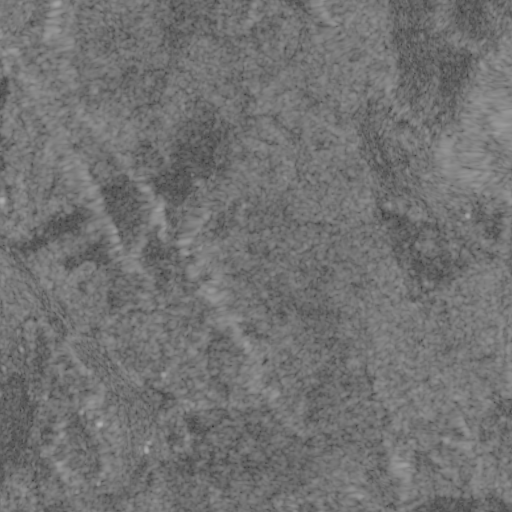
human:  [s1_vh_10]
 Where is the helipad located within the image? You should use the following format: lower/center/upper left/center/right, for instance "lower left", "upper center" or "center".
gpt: The helipad is located in the lower center of the image.
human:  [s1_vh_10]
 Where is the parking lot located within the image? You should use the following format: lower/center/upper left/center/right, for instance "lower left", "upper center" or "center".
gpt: The parking lot is located in the upper left of the image.
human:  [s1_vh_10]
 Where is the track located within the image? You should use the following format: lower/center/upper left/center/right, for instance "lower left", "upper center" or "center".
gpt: There is no track in the image.

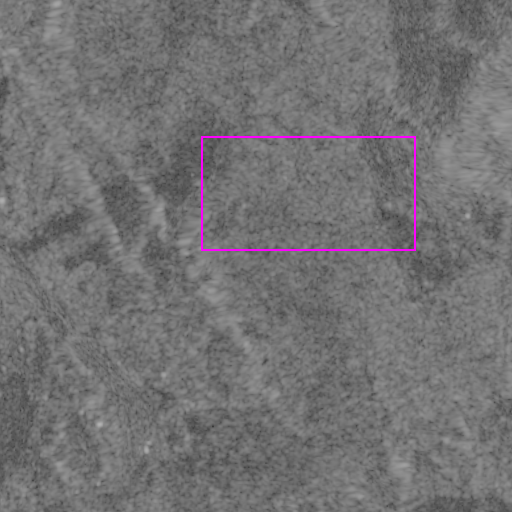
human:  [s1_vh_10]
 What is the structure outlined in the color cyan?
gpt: There is no cyan outline.
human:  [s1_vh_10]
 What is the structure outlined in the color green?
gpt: There is no structure outlined in green.